RGB frame:
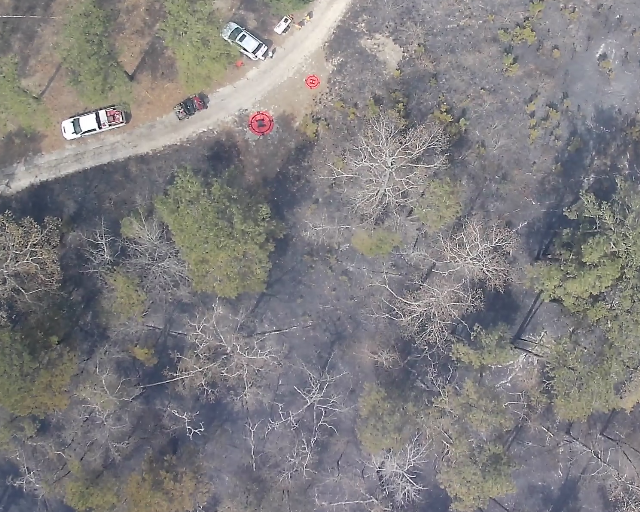
Thermal frame:
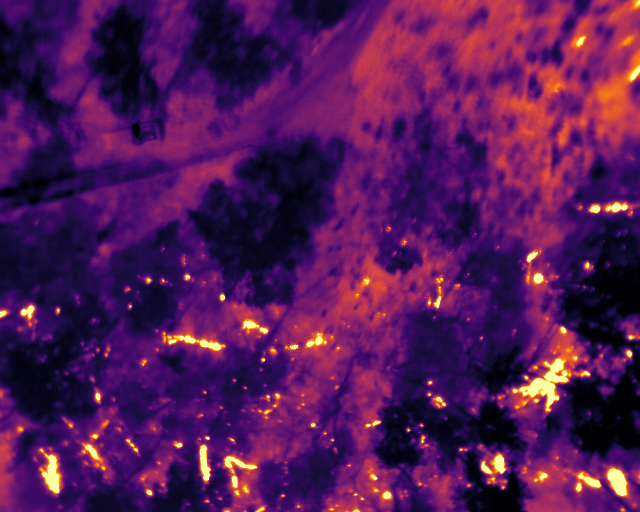
Captured: 2026-02-26 03:41:40
Pixels at or above 80 °C: 2270 (fraction of frame: 0.006927)